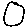
Label: circle